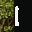
Label: 1